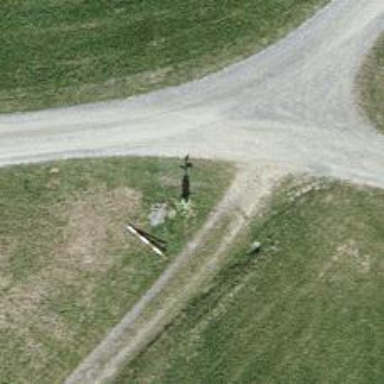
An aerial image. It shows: Guidepost providing information.